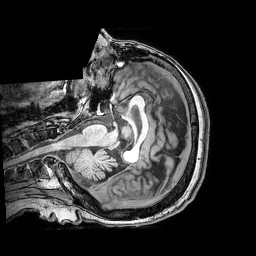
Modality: T1w
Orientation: axial
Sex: female
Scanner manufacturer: philips
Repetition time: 0.008087 s
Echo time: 0.0037 s